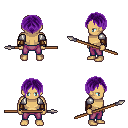
a pixel art fantasy rpg character, male body template, human, tanned skin, steel arm armor, magenta pants, purple parted hairstyle, cloth bracers, spear, four views (front, back, left, right), 2x2 character sprite sheet, small pixel art, hard edges, no anti-aliasing